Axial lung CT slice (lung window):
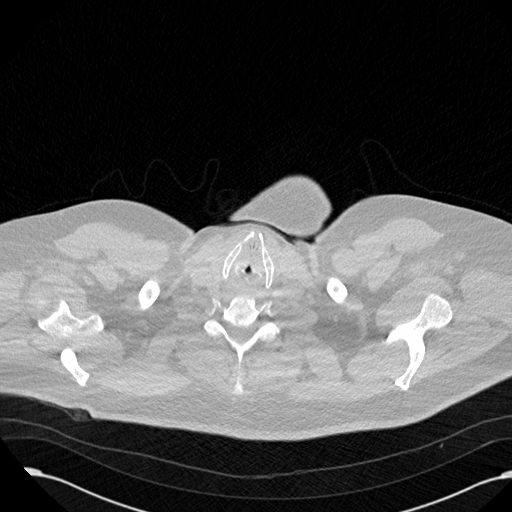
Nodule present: no